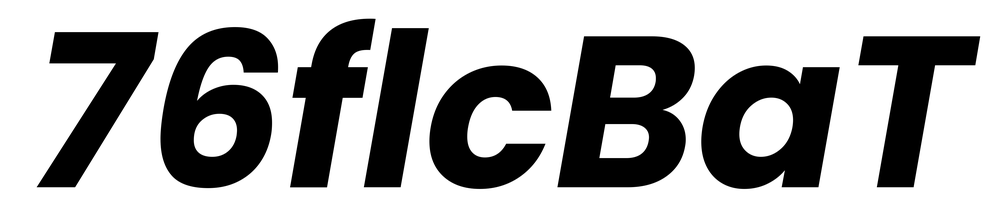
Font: Poppins-BoldItalic